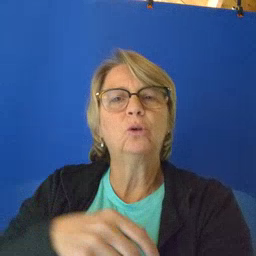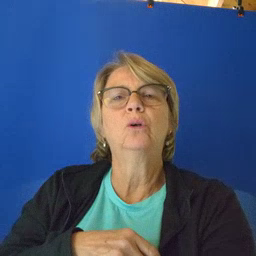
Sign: after